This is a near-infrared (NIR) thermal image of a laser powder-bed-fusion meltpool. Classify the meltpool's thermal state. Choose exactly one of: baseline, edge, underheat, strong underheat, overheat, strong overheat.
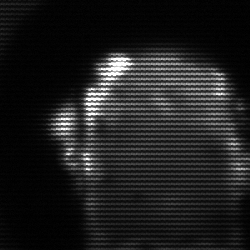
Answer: baseline